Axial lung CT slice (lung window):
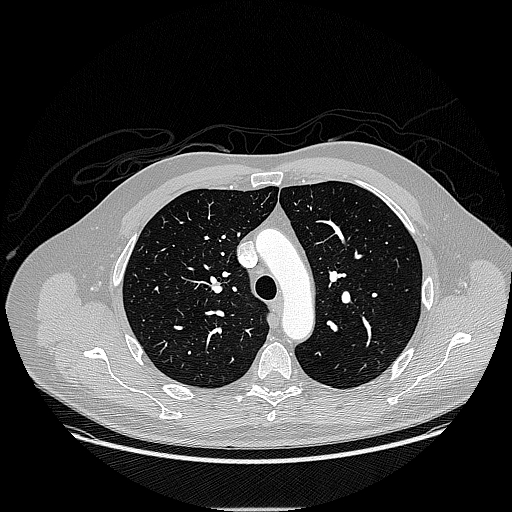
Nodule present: no